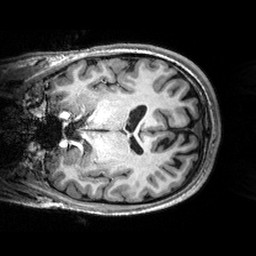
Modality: T1w
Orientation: coronal
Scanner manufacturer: siemens
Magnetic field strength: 3 T
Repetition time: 2.53 s
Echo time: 0.00288 s